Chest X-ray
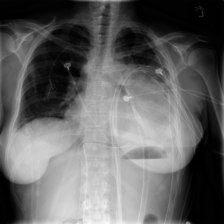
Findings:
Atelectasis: negative
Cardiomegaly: negative
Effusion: negative
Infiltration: negative
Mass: negative
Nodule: negative
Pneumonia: negative
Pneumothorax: negative
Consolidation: negative
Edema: negative
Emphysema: negative
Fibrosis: negative
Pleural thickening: negative
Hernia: negative